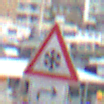
Verkehrszeichen: SchneeOderEisglaette
Zusatzzeichen unten: RichtungsangabeDurchPfeile5
Umgebung: Outdoor, Urban
Tageszeit: MorningAfternoon
Wetter: Overcast
Licht: Natural
Jahreszeit: NotSpecified
Kontrast: LowContrast